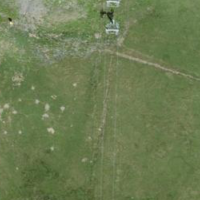
EUNIS habitat code: 26
Species observed at this site:
Marmota marmota